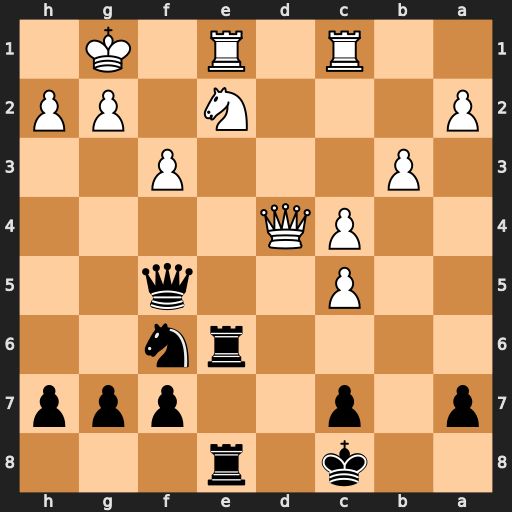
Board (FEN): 2k1r3/p1p2ppp/4rn2/2P2q2/2PQ4/1P3P2/P3N1PP/2R1R1K1
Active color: b
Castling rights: -
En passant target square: -
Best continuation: Rxe2 Rxe2 Rxe2